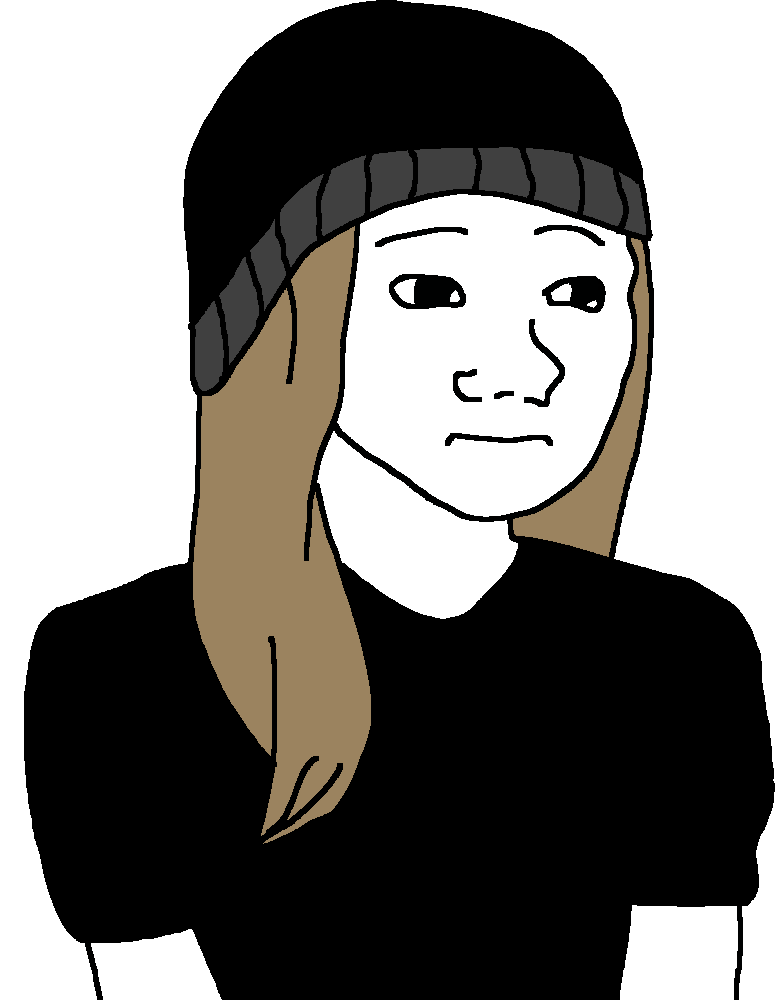
Label: 5_Trad_Wife